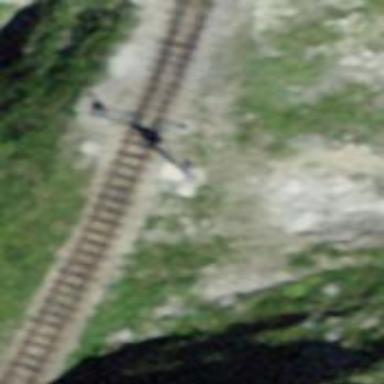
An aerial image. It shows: Preserved narrow-gauge railway.